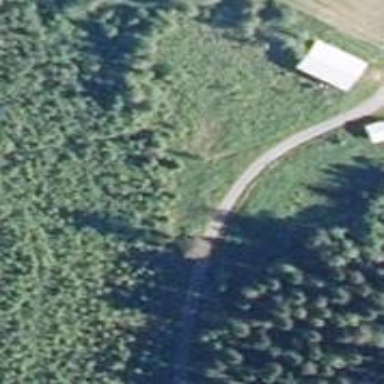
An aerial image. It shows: Unclassified road.